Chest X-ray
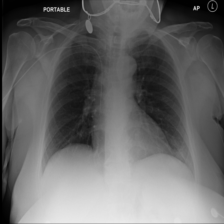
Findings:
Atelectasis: negative
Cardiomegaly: negative
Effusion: negative
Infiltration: negative
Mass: negative
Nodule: negative
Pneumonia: negative
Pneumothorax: negative
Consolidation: negative
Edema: negative
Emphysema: negative
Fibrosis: negative
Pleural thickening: negative
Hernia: negative